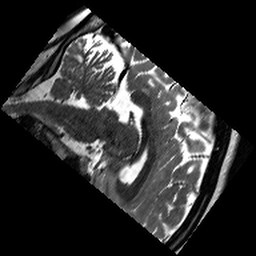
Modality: T2w
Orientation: sagittal
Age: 33
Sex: female